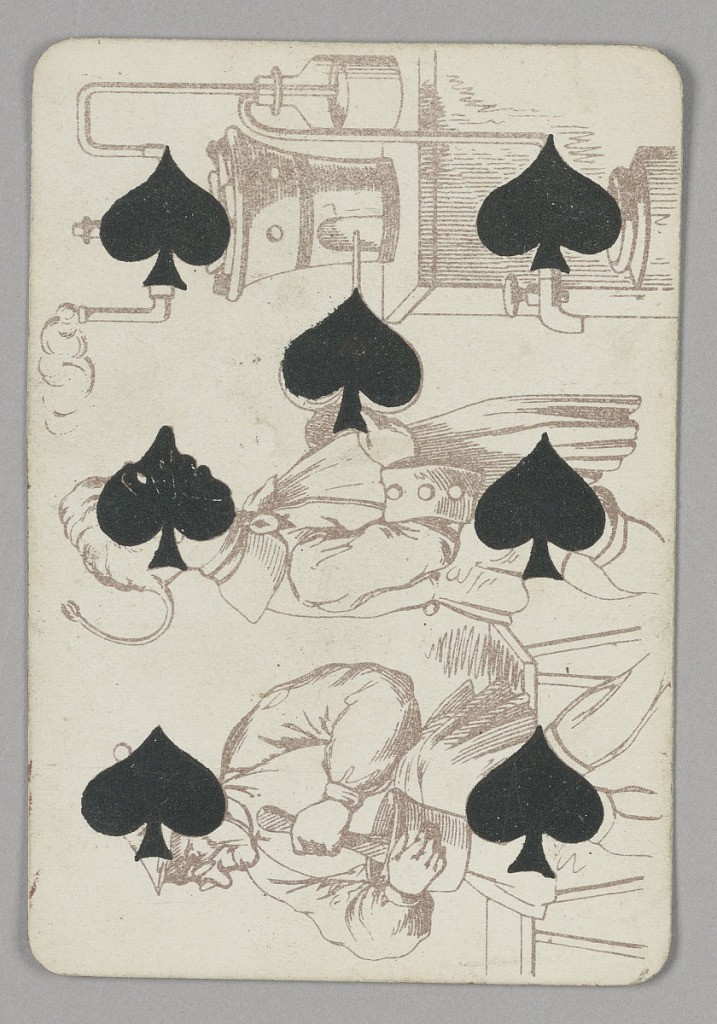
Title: Seven of Spades
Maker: E. Le Tellier, French, active late 19th century
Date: late 19th century
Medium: Lithograph on paper
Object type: Playing card
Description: Seven of Spades playing card from a pack of transformation playing cards. Vertically, a scene with two male figures developing a liquid solution, the spades integrated into the features of the men and the machinery. At bottom, a seated man wearing glasses stirs a small pot. At center, a man whose face is made of a spade uses a bellows (made of a spade) to blow air into a machine. At right, a machine with tubes, a bottle, steam, and a faucet.